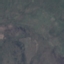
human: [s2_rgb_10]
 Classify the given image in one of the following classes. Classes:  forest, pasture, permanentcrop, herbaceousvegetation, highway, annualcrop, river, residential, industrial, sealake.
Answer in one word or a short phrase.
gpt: HerbaceousVegetation